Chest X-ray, PA view. Patient: 44 years old, sex F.
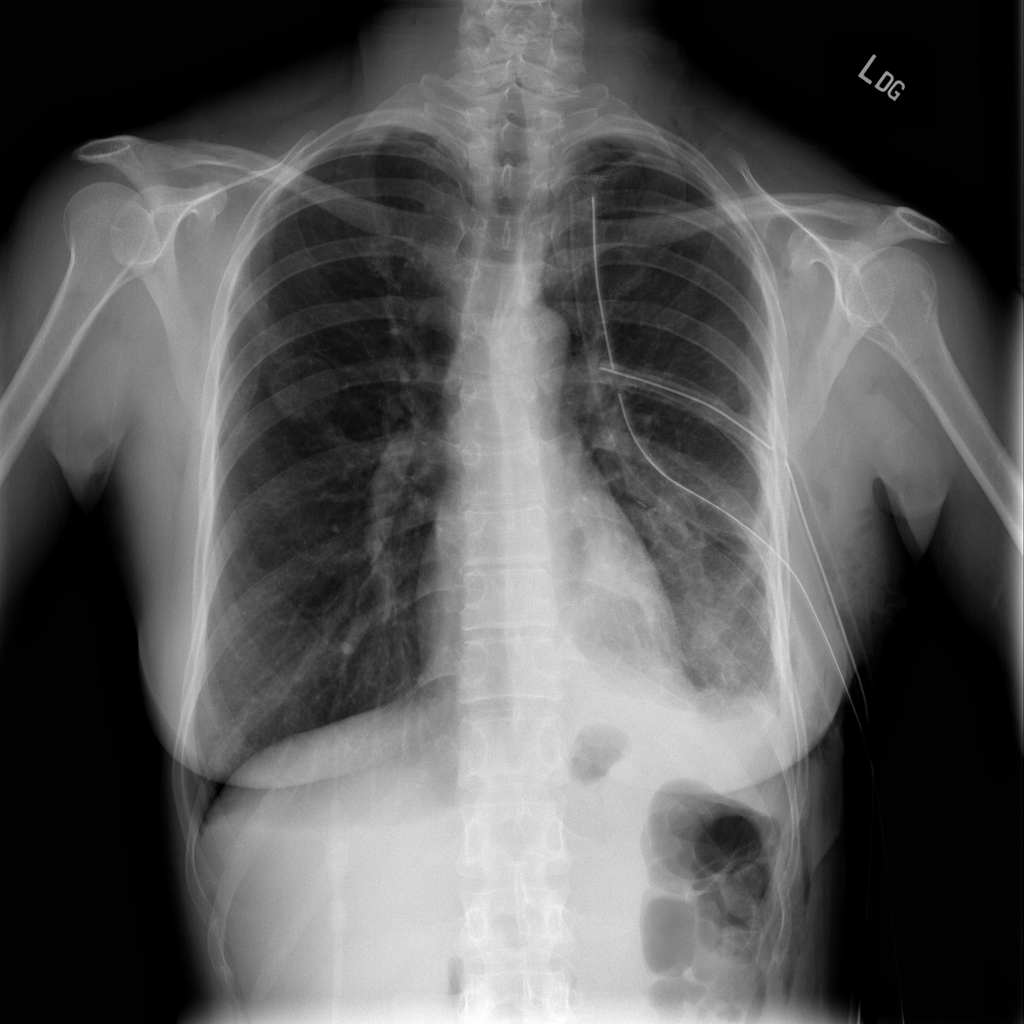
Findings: Effusion, Emphysema